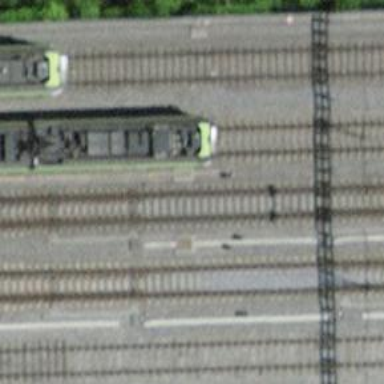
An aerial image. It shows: Railway switch.